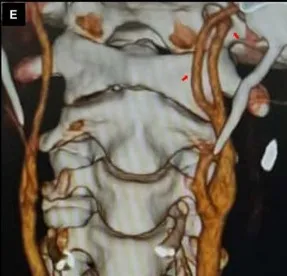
Persistent primitive hypoglossal artery.
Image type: radiology (ct)